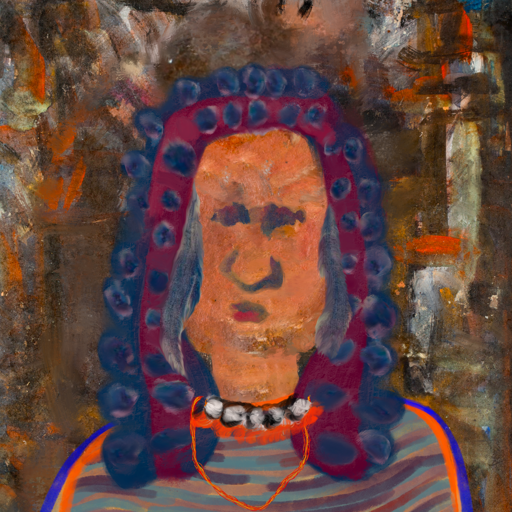
Background: GypsyQueen, Head And Neck Front: Boggyland, Face Front: In_The_Sun, Bust: Experience, Hair Front: Hill_Girl, Head Accessory: Blank, Second Necklace: Gypsy_Mother_2, Necklace: An_Impression, Baby: Blank